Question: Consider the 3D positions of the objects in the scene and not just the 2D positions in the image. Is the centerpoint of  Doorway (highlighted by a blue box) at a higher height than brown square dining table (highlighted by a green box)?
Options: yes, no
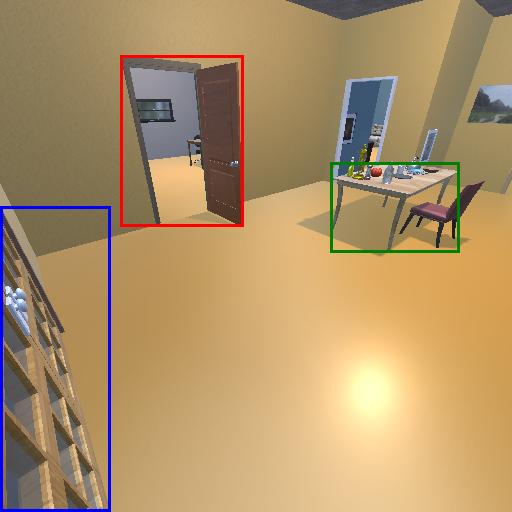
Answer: yes